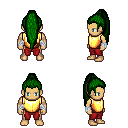
a pixel art fantasy rpg character, male body template, human, tanned skin, gold chest armor, red pants, green extra-long topknot hairstyle, white cloth bandages, four views (front, back, left, right), 2x2 character sprite sheet, small pixel art, hard edges, no anti-aliasing